Interaction volume radius: 5 \u00c5
Interaction volume height: 15 \u00c5
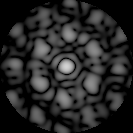
Disorder parameter: 0.5158